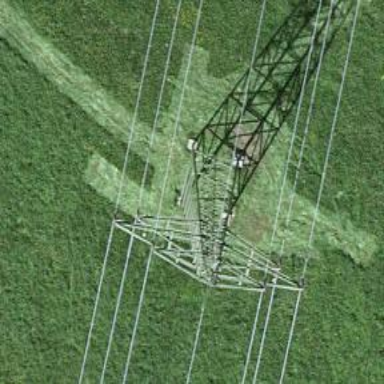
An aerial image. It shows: Power line is depicted.